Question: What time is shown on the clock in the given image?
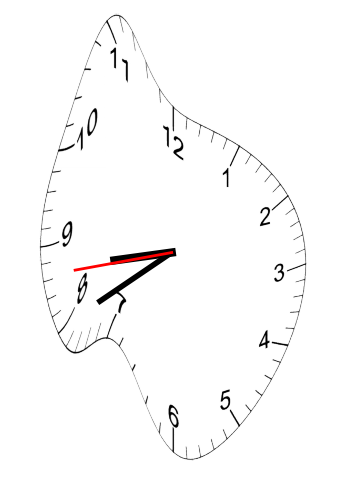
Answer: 08:39:43